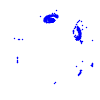
Particle: pion